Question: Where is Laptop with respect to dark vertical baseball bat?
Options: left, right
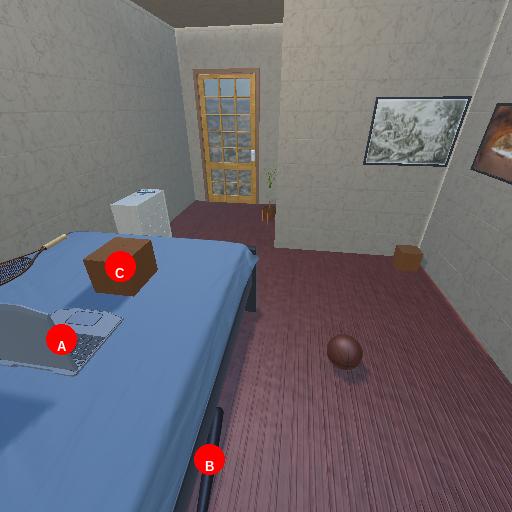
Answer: left